Question: Calculate the area of the circumscribed rectangle of each polygon according to its color, and then find the sum of the areas of these circumscribed rectangle. The final result only retains the sum of the areas and retains the integer.
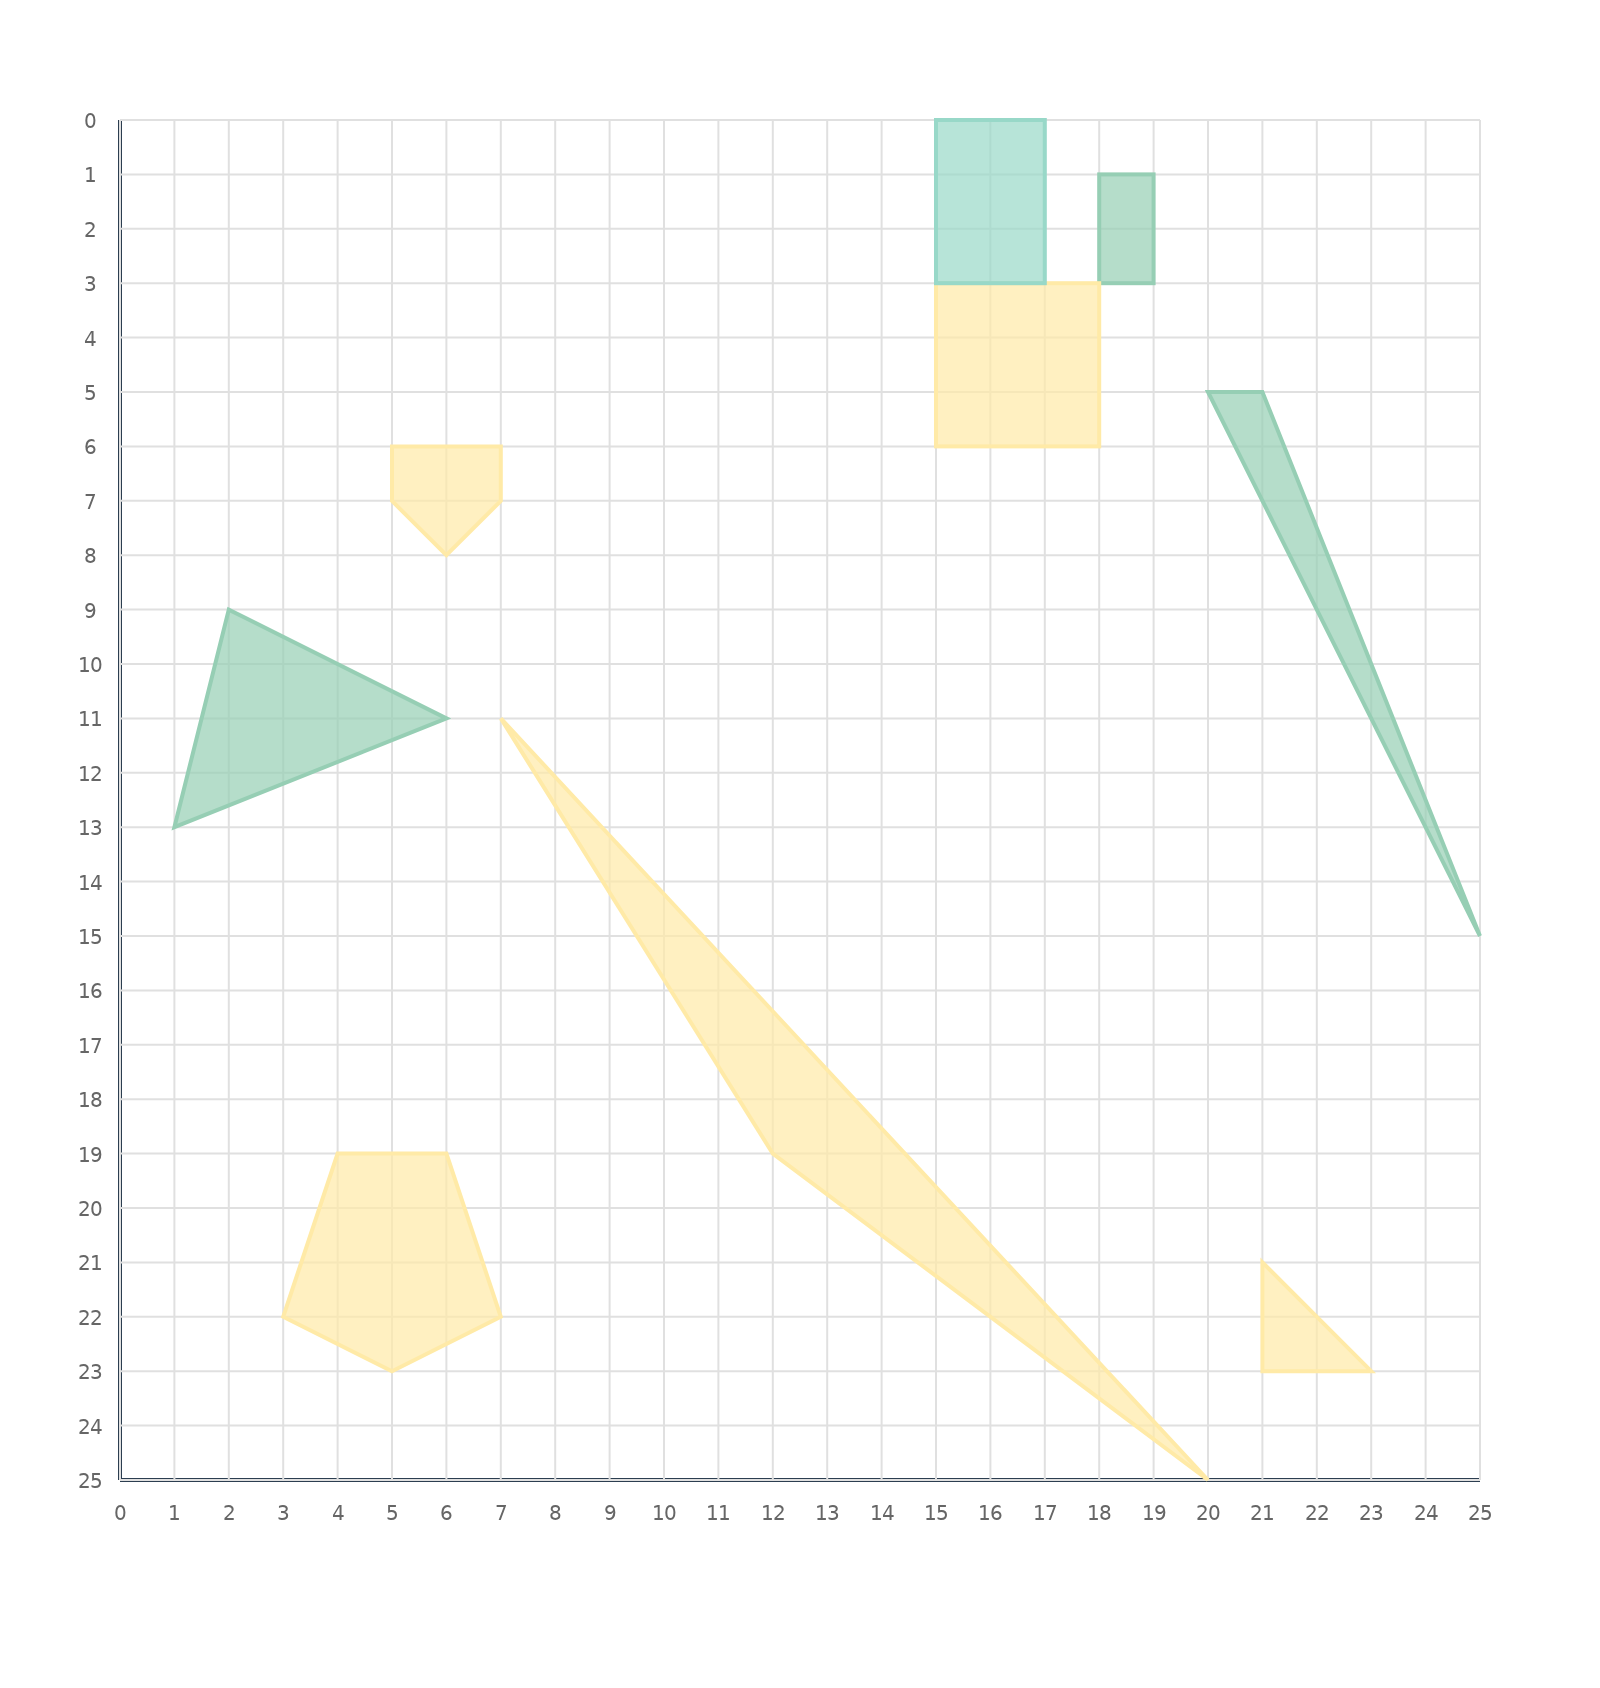
Answer: 782